Question: I have two tables, I want to get the average quality_score for quality_score_A and Quality_score_B.
this is what I have tried but this gives me the same value in quality_score_a and quality_score_b
'''
SELECT AVG (quality_score),AVG (quality_score)
FROM REVIEW
JOIN Score_table on score.quality_score_A
JOIN Score_table on score.quality_score_B
WHERE PRODUCT_ID = 2
GROUP BY PRODUCT_ID;
'''
refer to attachment table layout and desired outcome

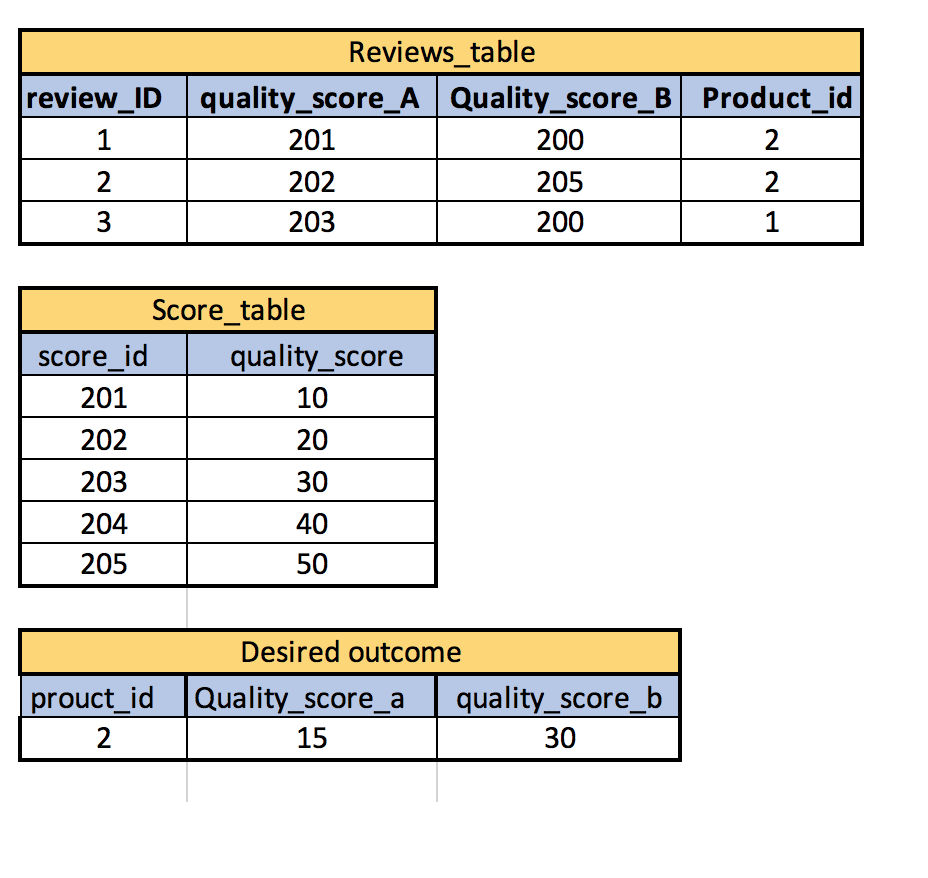
Answer: You need to specify the condition you want to join on:
'''
SELECT product_id, AVG(a.quality_score), AVG(b.quality_score)
FROM review r
JOIN score_table a ON r.quality_score_a = a.score_id
JOIN score_table b ON r.quality_score_a = b.score_id
WHERE product_id = 2
GROUP BY product_id
'''